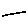
Label: line